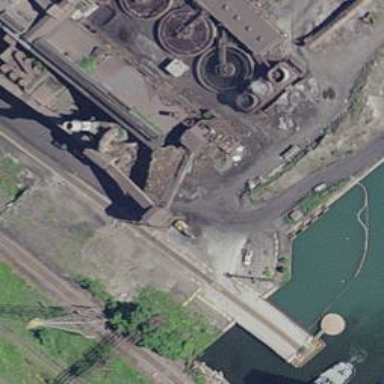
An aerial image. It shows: Industrial building.